Field crop: tomato
Growth stage: 1
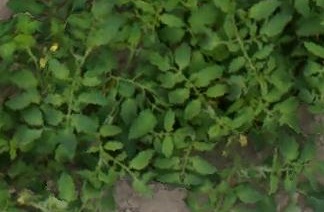
Species: tomato